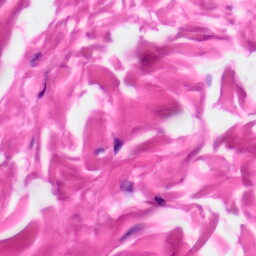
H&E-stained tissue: Skin